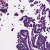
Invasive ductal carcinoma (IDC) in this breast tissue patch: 1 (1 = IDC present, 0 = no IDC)